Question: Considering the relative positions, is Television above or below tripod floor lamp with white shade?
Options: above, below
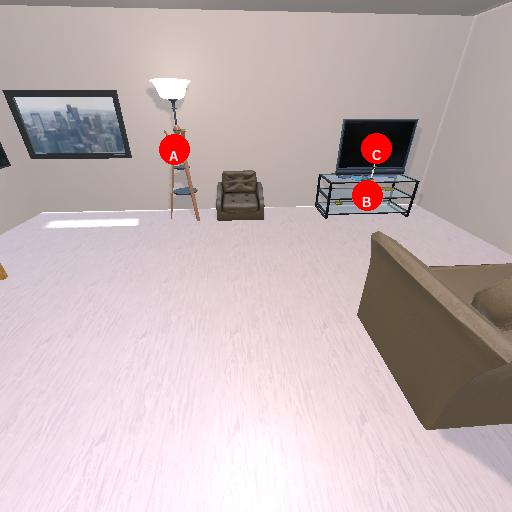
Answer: above